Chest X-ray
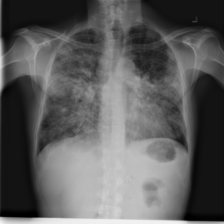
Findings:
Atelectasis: negative
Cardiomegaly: negative
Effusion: negative
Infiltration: negative
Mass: negative
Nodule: negative
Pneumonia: negative
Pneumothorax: negative
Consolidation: negative
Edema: negative
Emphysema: negative
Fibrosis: negative
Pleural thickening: negative
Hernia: negative